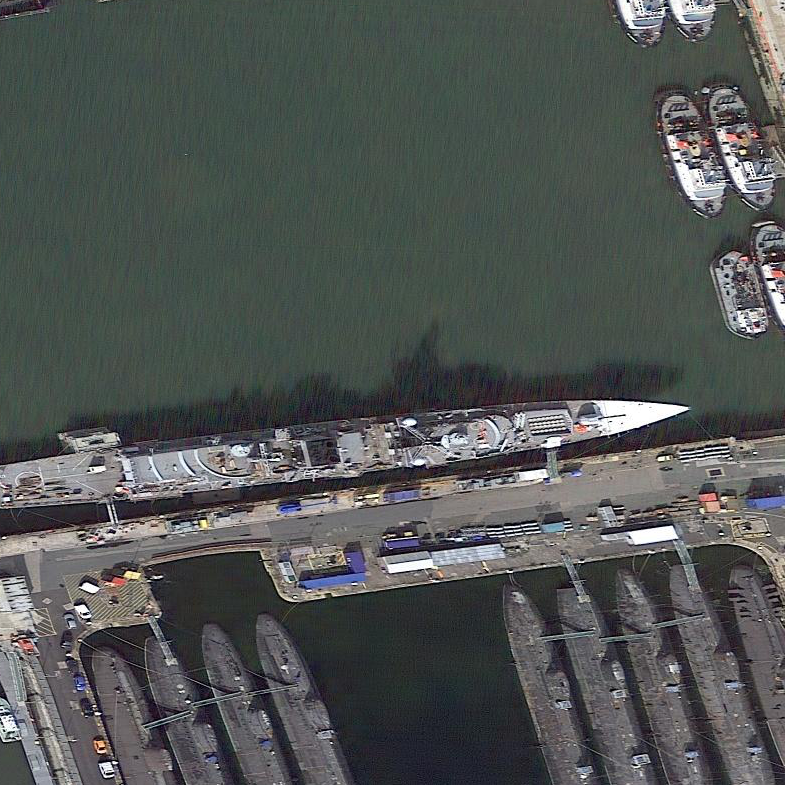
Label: Type_45_destroyer